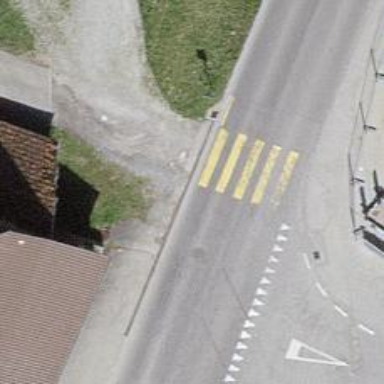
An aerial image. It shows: Zebra crossing on the road.